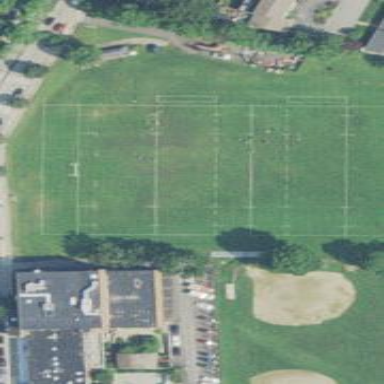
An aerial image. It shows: Recreation ground covered with grass.